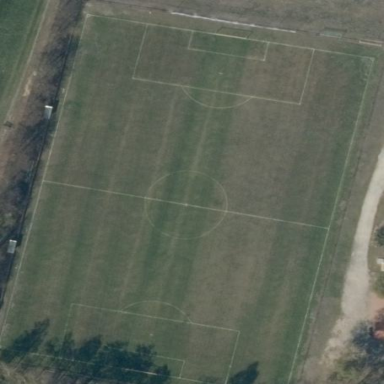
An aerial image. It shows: Soccer pitch for outdoor sports and leisure activities.